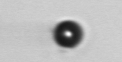
Label: bead